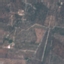
Land use / land cover: PermanentCrop